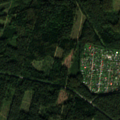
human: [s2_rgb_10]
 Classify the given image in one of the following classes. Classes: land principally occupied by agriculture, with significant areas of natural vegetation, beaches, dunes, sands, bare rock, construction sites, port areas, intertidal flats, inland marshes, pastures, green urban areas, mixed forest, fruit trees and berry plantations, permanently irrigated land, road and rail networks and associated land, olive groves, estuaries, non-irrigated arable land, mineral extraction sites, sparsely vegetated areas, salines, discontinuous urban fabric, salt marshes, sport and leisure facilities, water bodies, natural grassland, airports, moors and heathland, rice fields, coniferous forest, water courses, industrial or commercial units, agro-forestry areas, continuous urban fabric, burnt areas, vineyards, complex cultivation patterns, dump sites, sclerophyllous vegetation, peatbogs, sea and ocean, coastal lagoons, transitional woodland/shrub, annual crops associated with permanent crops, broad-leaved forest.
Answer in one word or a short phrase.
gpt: discontinuous urban fabric, non-irrigated arable land, broad-leaved forest, coniferous forest, transitional woodland/shrub